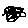
Label: circle